Question: I want to implement a function which can pop up the default message window on ubuntu(gnome is used). It is just like the Rhythmbox dose when a new song is played and pop this window. How can I do this?

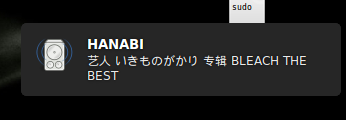
Answer: Ubuntu 9.04 and later use a new notification server NotifyOSD. Checkout the NotifyOSD <URL>.